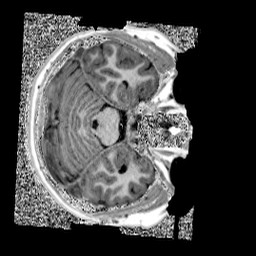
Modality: UNIT1
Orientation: axial
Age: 13
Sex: female
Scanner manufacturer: siemens
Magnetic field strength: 3 T
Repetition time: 4 s
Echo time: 0.00303 s